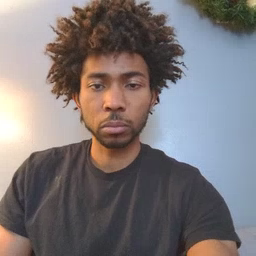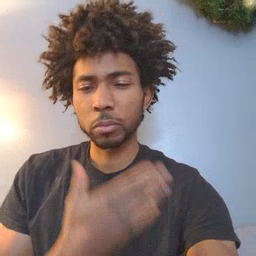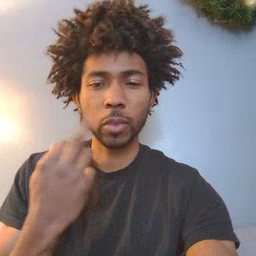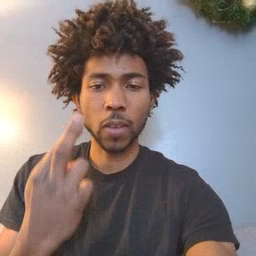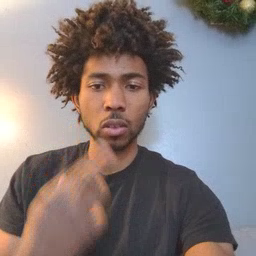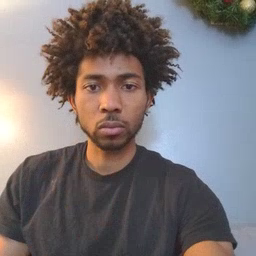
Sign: beside